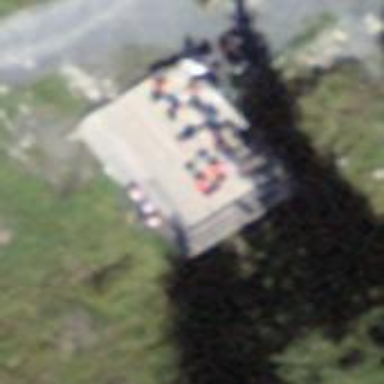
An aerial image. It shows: Picnic site for tourists.